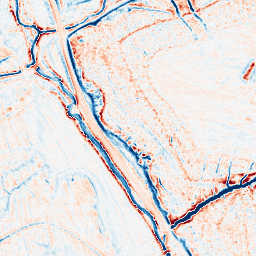
Category: edge_preserving
Decomposition family: anisotropic_diffusion
Decomposition parameters: iterations: 50
kappa: 50
gamma: 0.05
Upsampling method: quartic
Upsampling parameters: scale: 2
Upsampling scale: 2